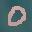
Label: 0